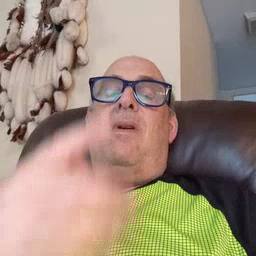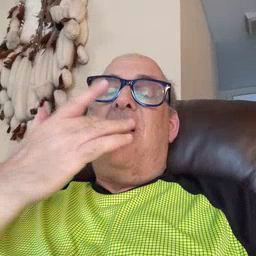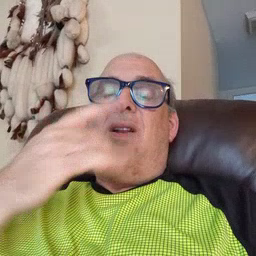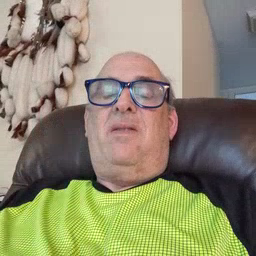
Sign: taste